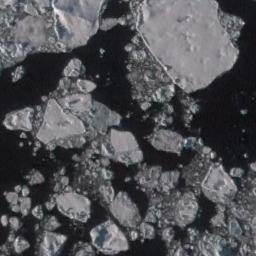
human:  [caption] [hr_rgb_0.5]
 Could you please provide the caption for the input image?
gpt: There are many ice on the deep blue sea .

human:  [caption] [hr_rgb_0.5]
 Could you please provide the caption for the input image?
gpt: A large piece of sea ice and a lot of small pieces of sea ice gather together .

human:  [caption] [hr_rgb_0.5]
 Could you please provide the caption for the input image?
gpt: Two large pieces of ice and many small pieces of ice around it are connected into a sparse large piece floating on the deep blue sea .

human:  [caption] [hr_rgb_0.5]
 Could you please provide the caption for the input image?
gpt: The sea is surrounded by sea ice .

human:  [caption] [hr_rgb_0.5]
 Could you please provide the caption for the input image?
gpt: There are many pieces of sea ice .